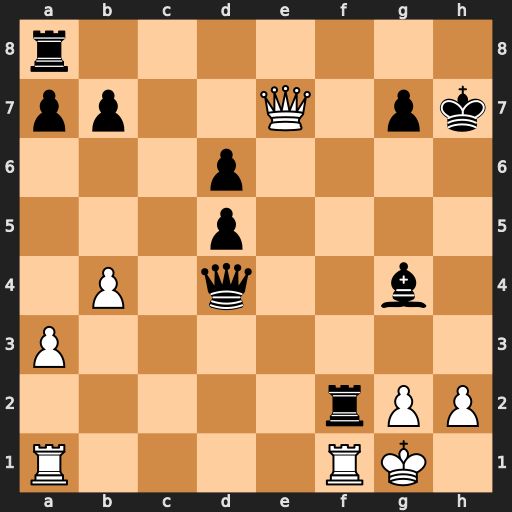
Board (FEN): r7/pp2Q1pk/3p4/3p4/1P1q2b1/P7/5rPP/R4RK1
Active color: w
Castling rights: -
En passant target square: -
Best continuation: Qh4+ Kg6 Qxf2